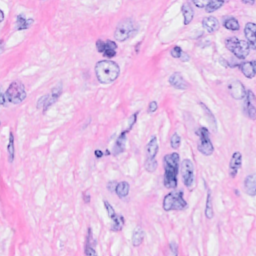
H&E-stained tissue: Breast